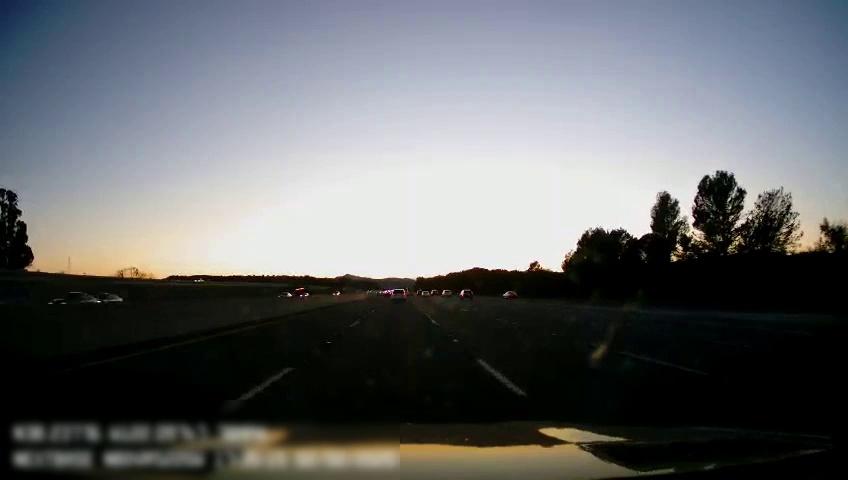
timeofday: Dusk/Dawn/Twilight
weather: Sunny
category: Drivable Space
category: Vehicles | Car
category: Vehicles | Car
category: Vehicles | Car
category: Vehicles | Car
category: Vehicles | SUV
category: Vehicles | Car
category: Vehicles | SUV
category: Vehicles | SUV
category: Vehicles | Truck
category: Lanes | Alternate Lane
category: Lanes | Current Lane
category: Lanes | Current Lane
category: Lanes | Alternate Lane
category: Lanes | Alternate Lane
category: Lanes | Alternate Lane